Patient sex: F
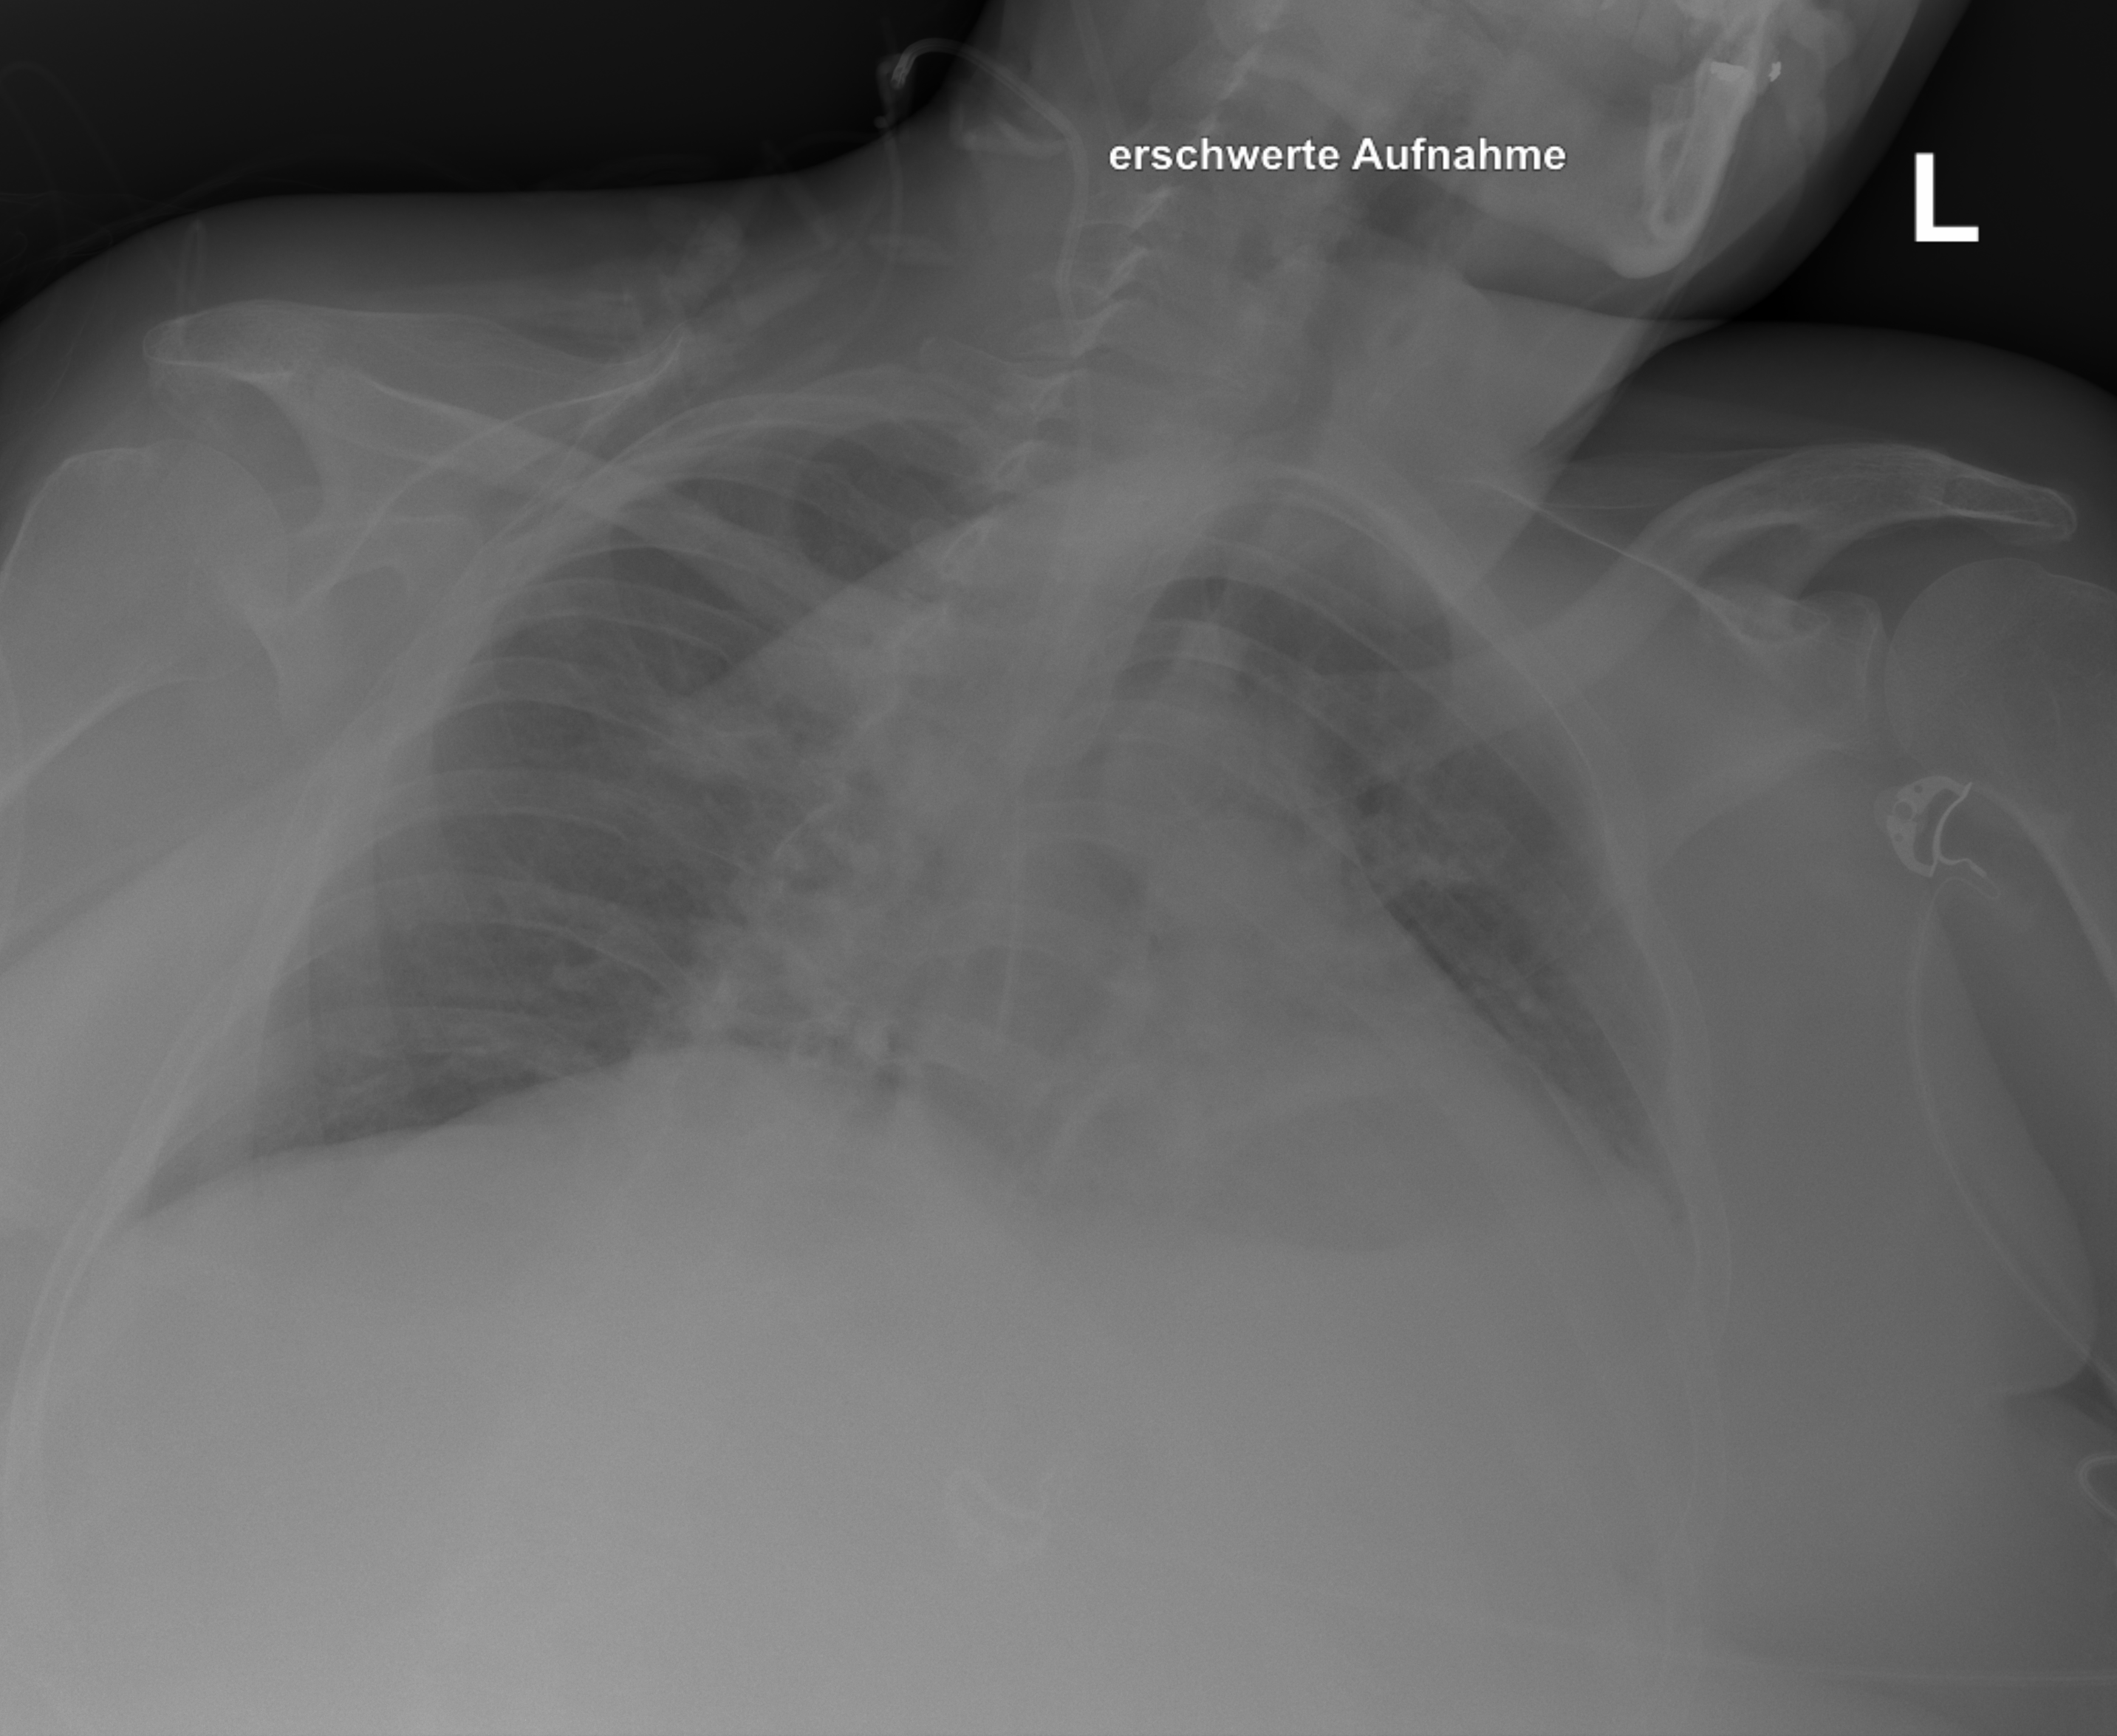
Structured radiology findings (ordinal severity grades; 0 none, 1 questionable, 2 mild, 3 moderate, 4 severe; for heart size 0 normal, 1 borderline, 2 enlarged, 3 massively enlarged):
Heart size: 2
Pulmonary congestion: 2
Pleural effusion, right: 0
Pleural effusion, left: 3
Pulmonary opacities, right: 0
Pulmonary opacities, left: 2
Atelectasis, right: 0
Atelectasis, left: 3